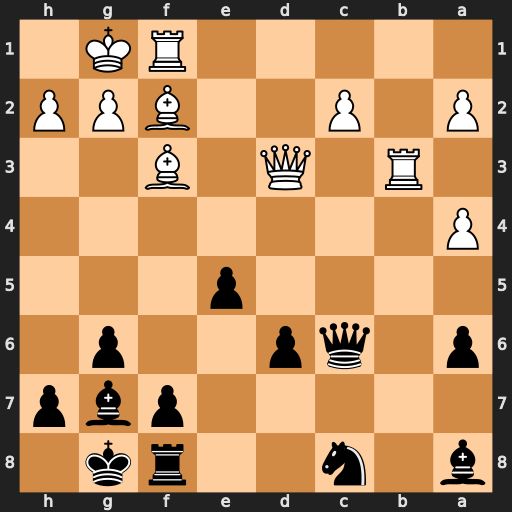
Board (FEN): b1n2rk1/5pbp/p1qp2p1/4p3/P7/1R1Q1B2/P1P2BPP/5RK1
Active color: b
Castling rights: -
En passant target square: -
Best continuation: e4 Bxe4 Qxe4 Qxe4 Bxe4